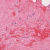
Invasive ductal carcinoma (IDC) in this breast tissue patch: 0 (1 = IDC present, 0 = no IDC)